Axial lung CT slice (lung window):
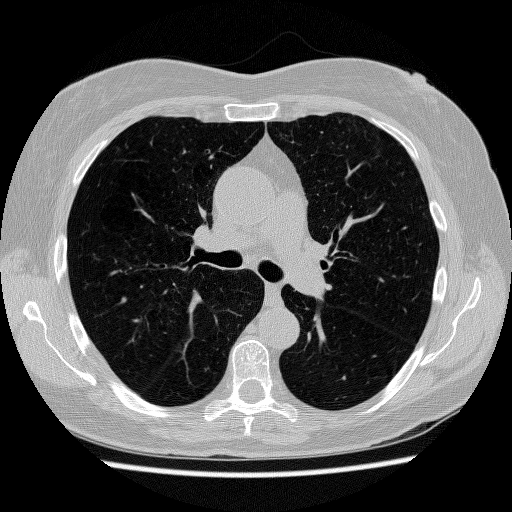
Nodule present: no